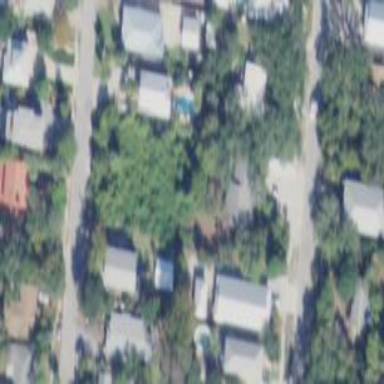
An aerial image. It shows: This residential area consists of single-family homes.